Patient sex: M
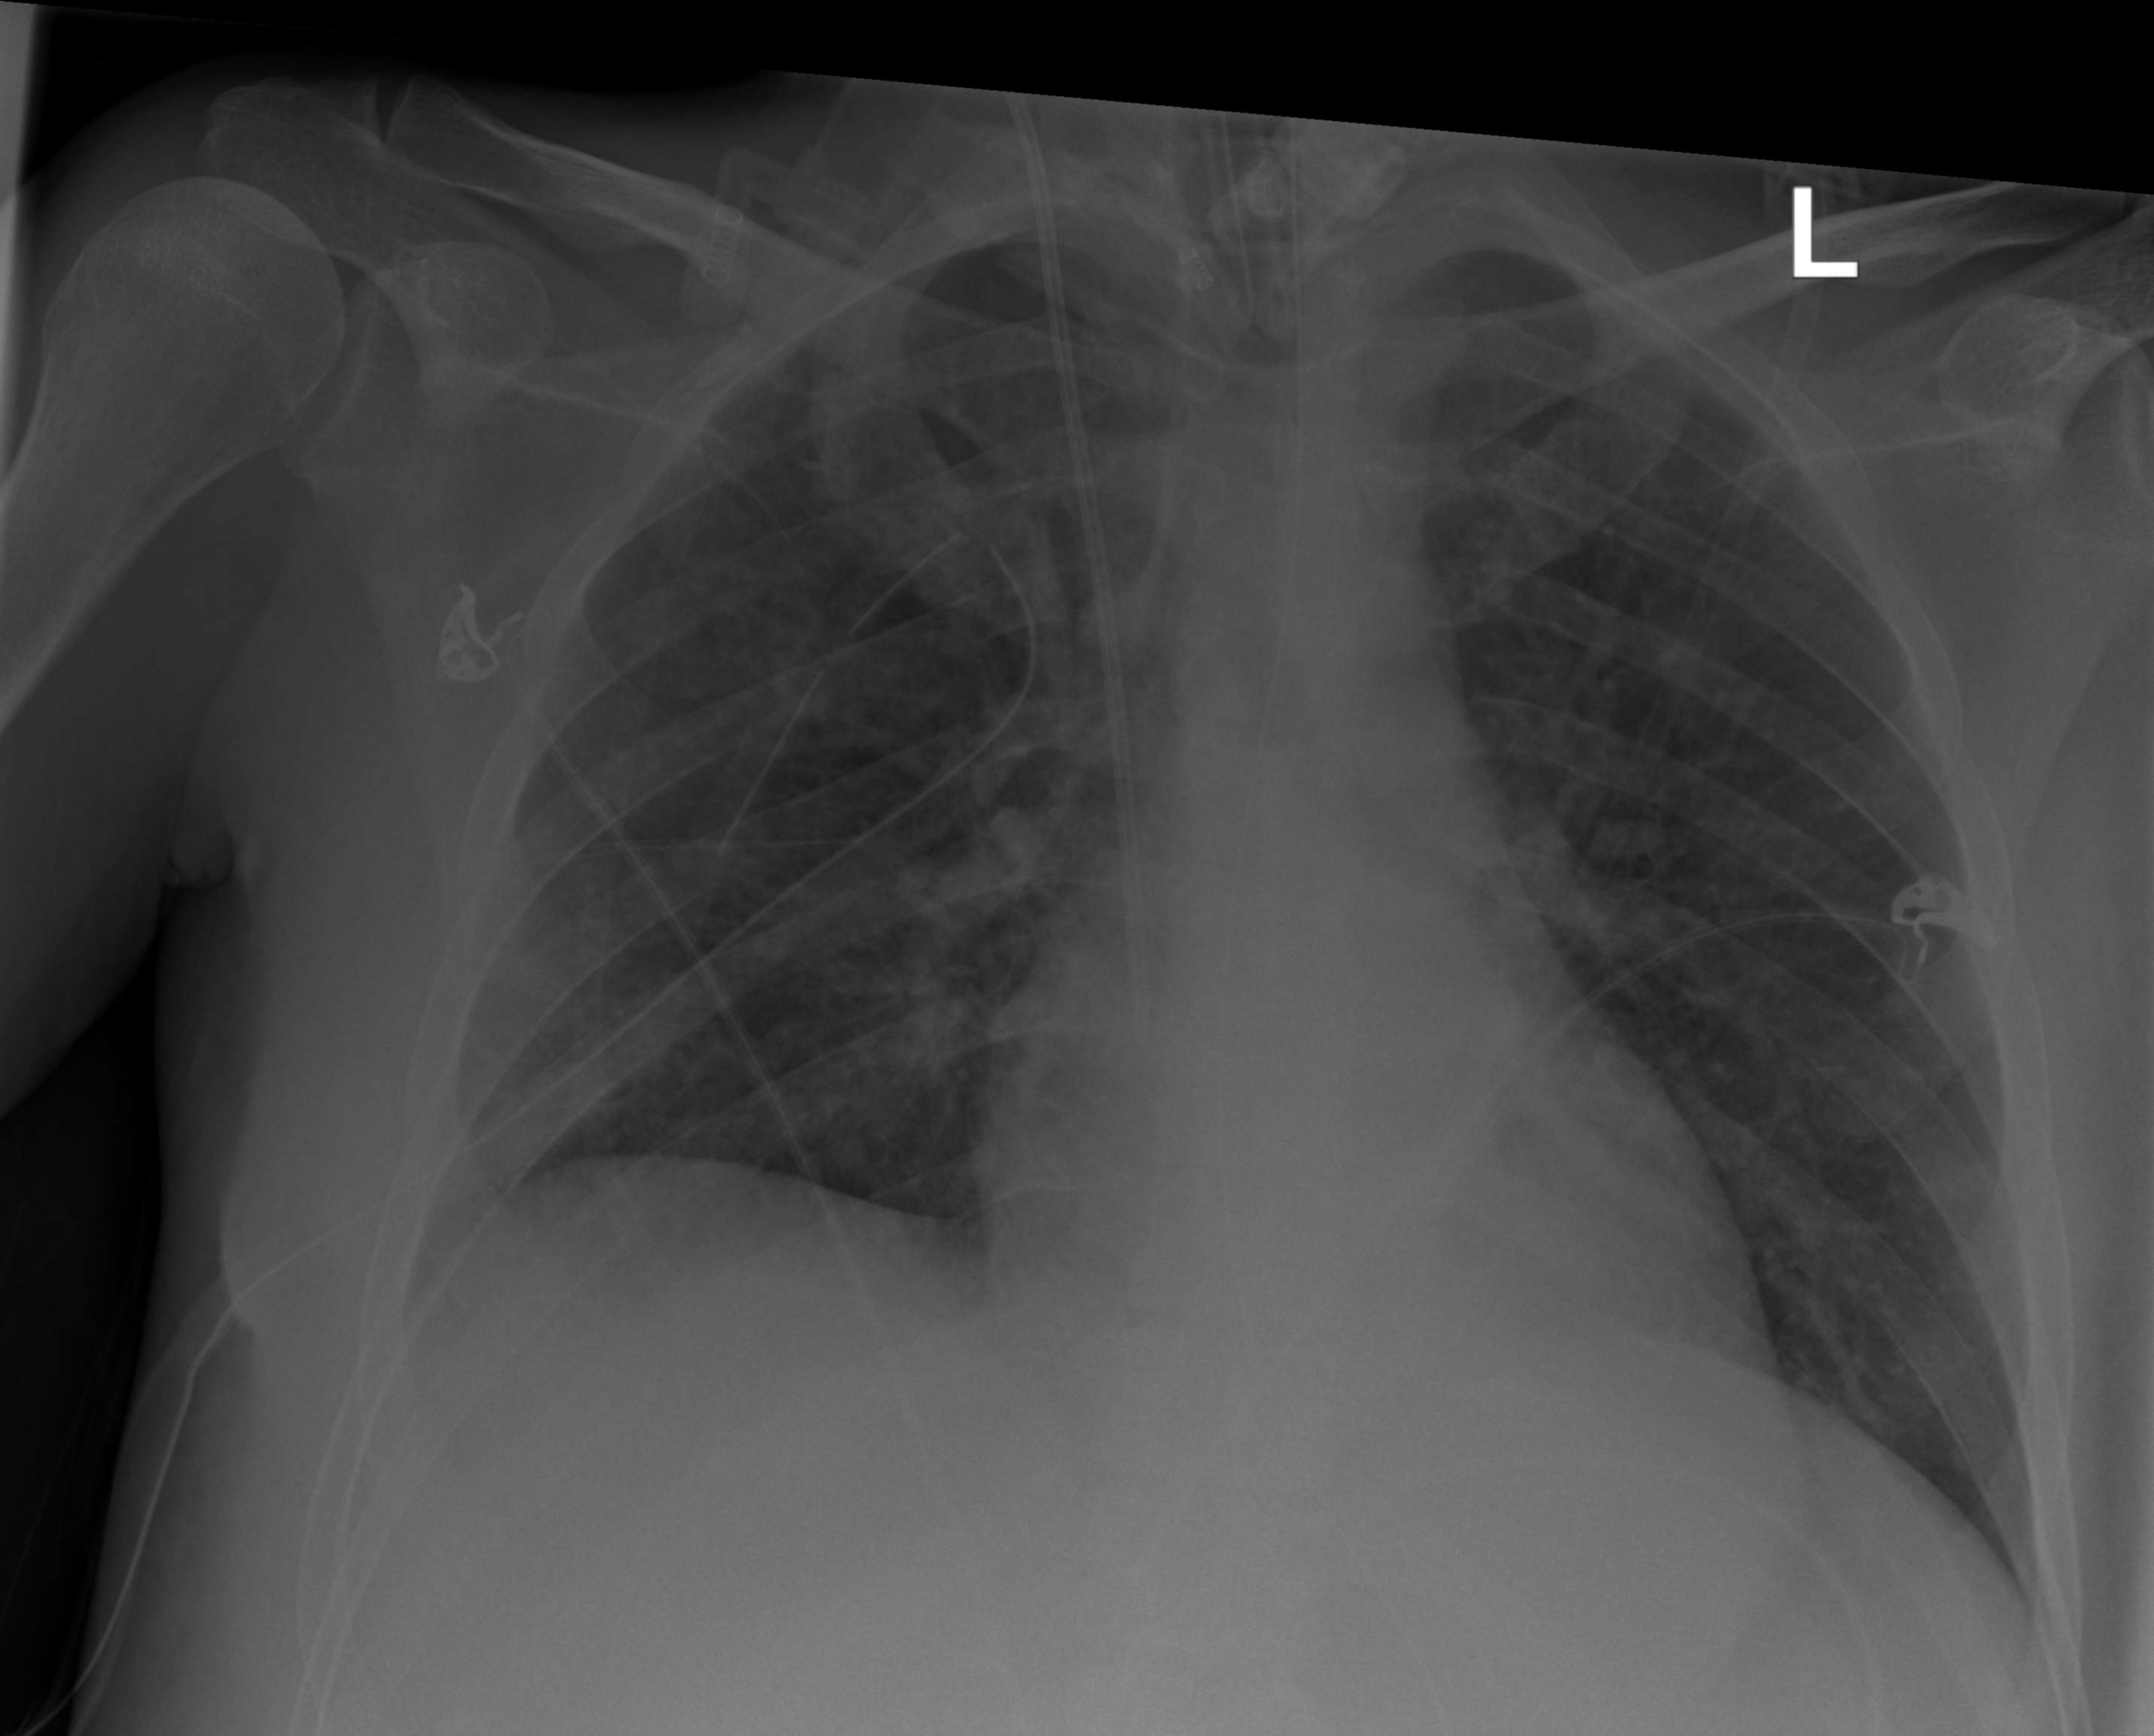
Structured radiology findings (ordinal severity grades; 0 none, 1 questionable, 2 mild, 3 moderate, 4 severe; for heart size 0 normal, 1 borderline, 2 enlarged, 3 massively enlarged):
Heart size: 2
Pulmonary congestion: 1
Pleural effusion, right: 2
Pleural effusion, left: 0
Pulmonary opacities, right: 3
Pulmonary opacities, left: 3
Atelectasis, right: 2
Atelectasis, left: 0